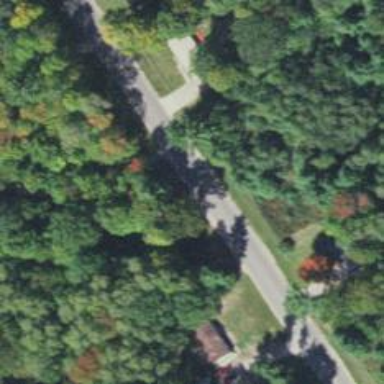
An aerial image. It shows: Unclassified road.